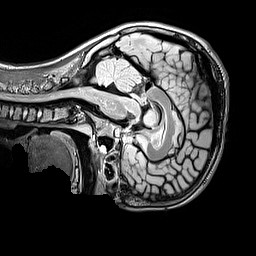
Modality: FLAIR
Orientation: sagittal
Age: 11
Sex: male
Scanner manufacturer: siemens
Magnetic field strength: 3 T
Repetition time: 5 s
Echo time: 0.388 s